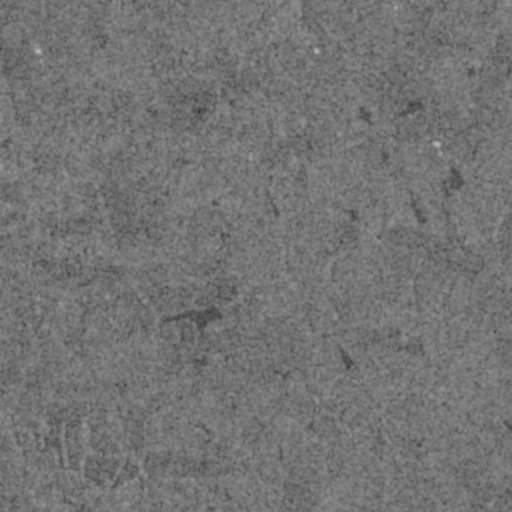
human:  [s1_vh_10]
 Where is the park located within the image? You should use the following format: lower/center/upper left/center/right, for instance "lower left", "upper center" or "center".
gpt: The park is located in the center of the image.
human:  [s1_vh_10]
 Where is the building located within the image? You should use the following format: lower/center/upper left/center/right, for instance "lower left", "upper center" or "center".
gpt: There is no building in the image.

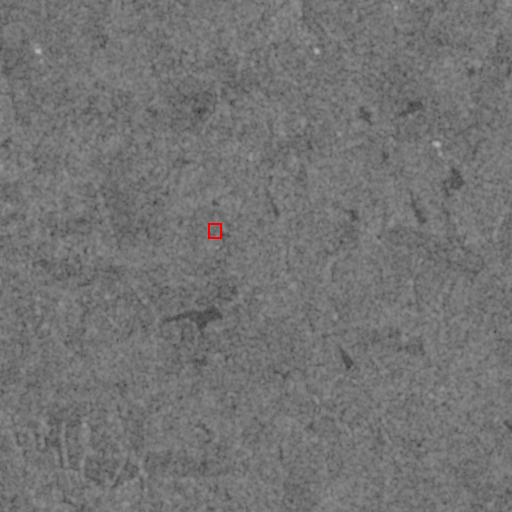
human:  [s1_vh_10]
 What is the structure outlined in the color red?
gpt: The structure outlined in red is a park.
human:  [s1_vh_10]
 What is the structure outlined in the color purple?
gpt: There is no purple outline.